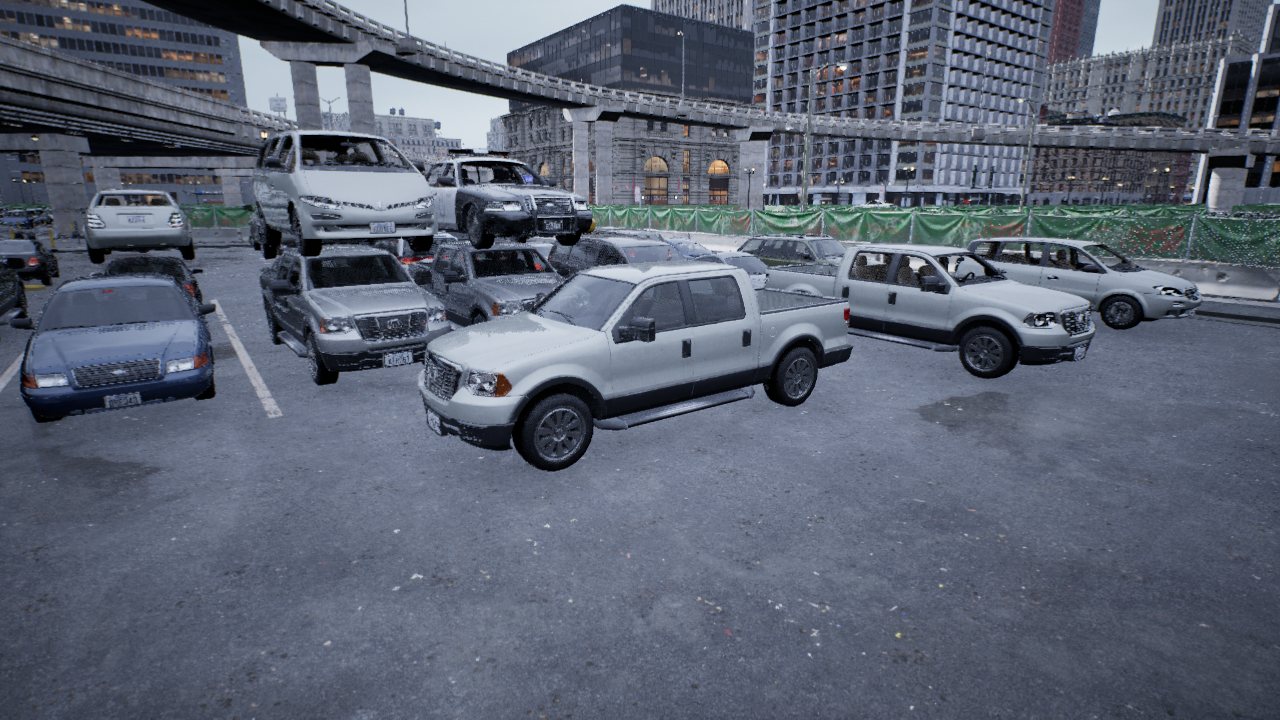
Venue: arterial
Lighting: overcast
Vehicle rig: pickup